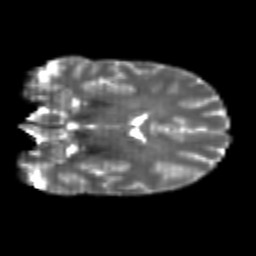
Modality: T2w
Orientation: coronal
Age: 22
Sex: female
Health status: healthy
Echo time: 0.074 s